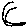
Label: moon